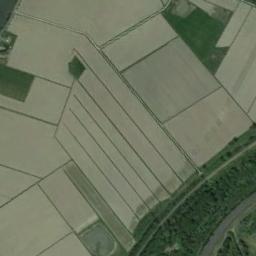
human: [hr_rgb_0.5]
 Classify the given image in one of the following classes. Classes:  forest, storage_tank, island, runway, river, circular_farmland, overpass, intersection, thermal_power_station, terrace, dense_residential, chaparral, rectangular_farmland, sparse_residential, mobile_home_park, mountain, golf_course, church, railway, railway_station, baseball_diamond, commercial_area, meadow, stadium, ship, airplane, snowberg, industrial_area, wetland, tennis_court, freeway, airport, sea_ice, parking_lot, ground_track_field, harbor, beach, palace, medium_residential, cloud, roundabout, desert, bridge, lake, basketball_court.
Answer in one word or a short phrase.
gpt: rectangular_farmland